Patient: sex M, age 45
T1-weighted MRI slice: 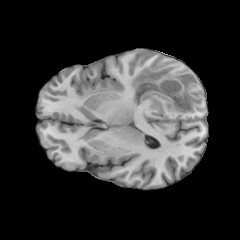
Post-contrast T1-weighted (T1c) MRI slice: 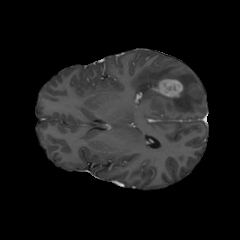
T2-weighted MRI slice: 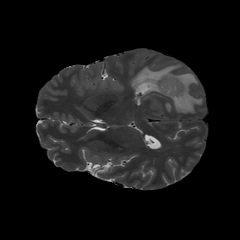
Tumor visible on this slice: yes
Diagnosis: Glioblastoma, IDH-wildtype
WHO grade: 4